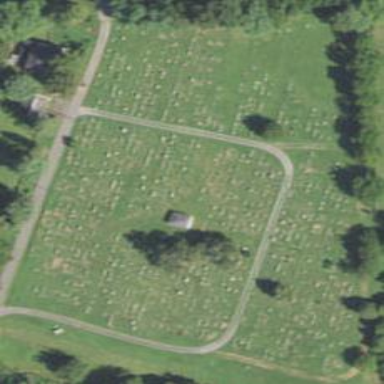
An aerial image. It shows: Cemetery.